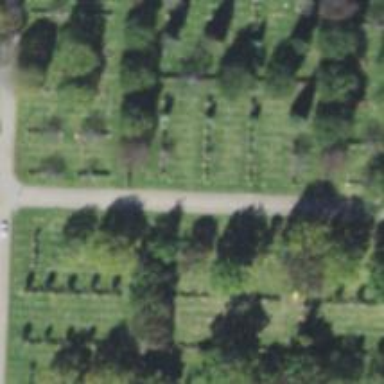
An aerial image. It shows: Historic memorial located in graveyard.